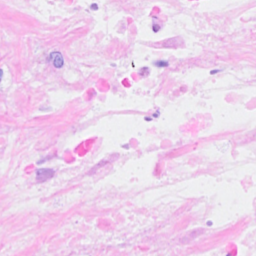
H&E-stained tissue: Breast